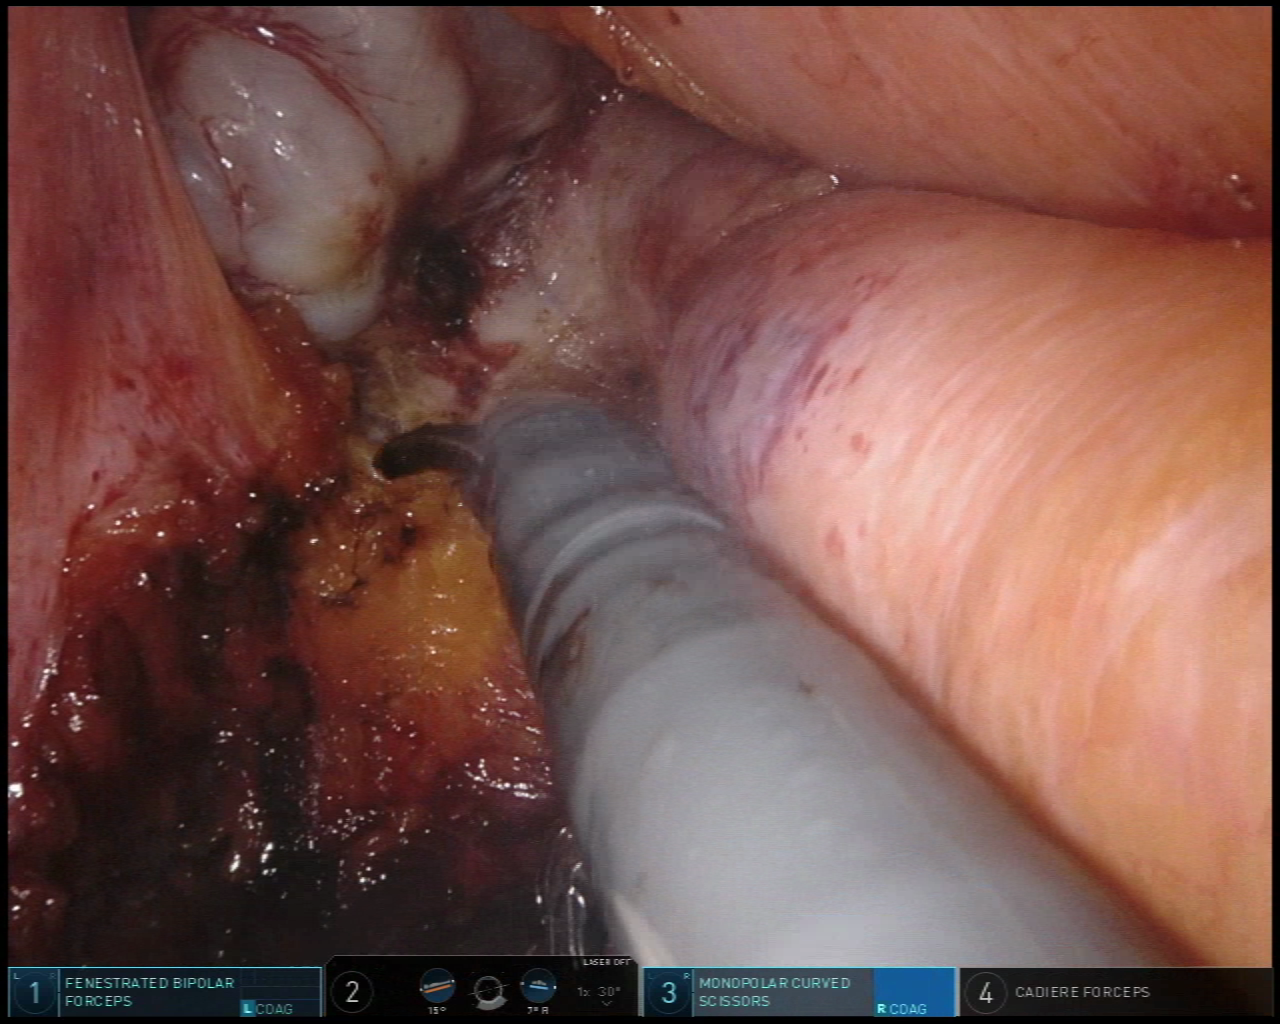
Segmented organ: vesicular_glands
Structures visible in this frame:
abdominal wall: no
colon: no
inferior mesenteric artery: no
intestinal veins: no
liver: no
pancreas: no
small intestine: no
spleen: no
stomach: no
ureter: no
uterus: no
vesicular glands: yes